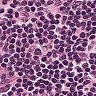
Metastatic tissue present: no